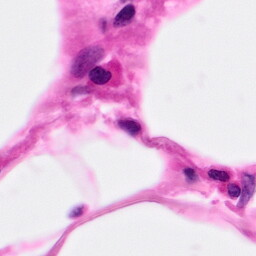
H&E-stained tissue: Pancreatic